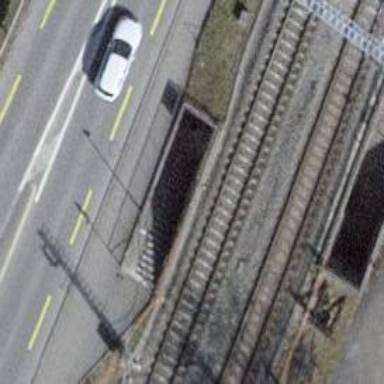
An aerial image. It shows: Footway tunnel.